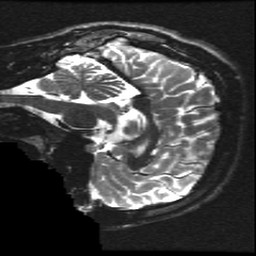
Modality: T2w
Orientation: sagittal
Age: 15
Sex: male
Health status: ill
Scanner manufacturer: ge
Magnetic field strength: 3 T
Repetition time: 7.5 s
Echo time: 0.1015 s